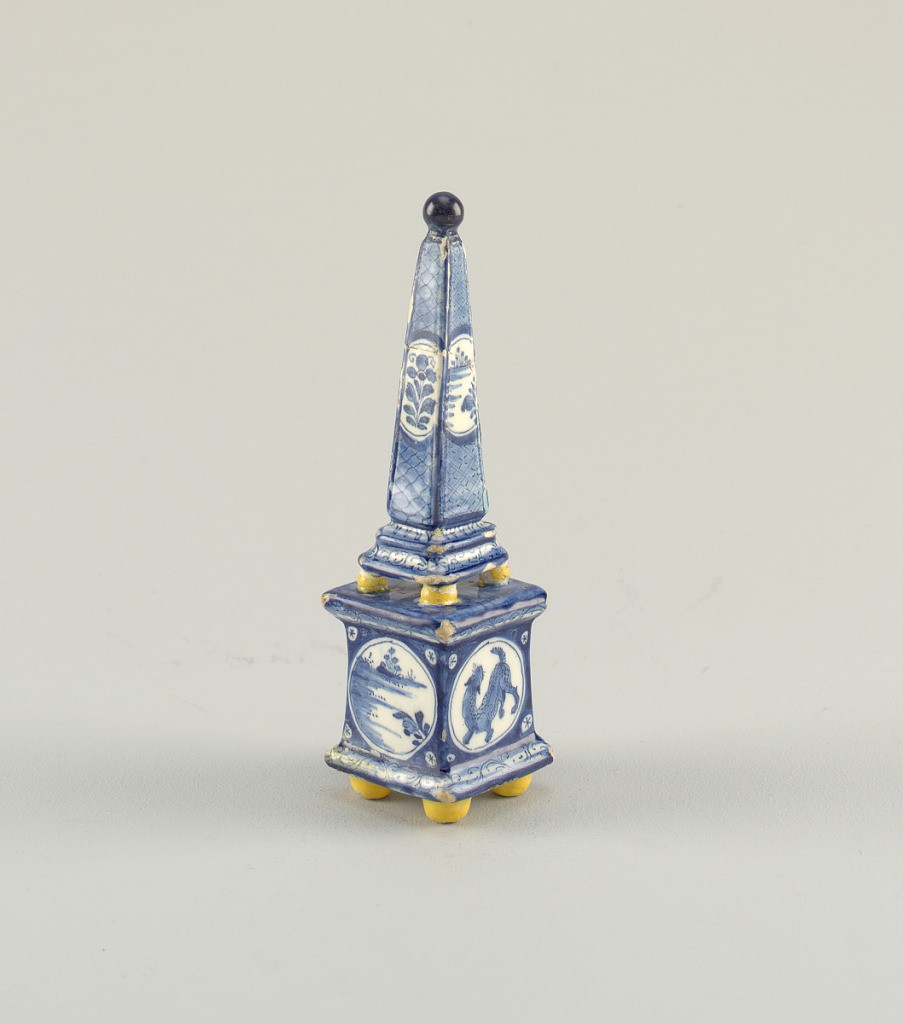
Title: Obelisk
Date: ca. 1700–25
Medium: Tin-glazed earthenware
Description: Four-sided obelisk with molded bottom edge, ball finial, four ball feet; square base with molded top and bottom edges, four ball feet; painted in underglaze blue and yellow, on base with roundels each side, each with dragon or landscape, on top with reserves of flowers and landscapes.